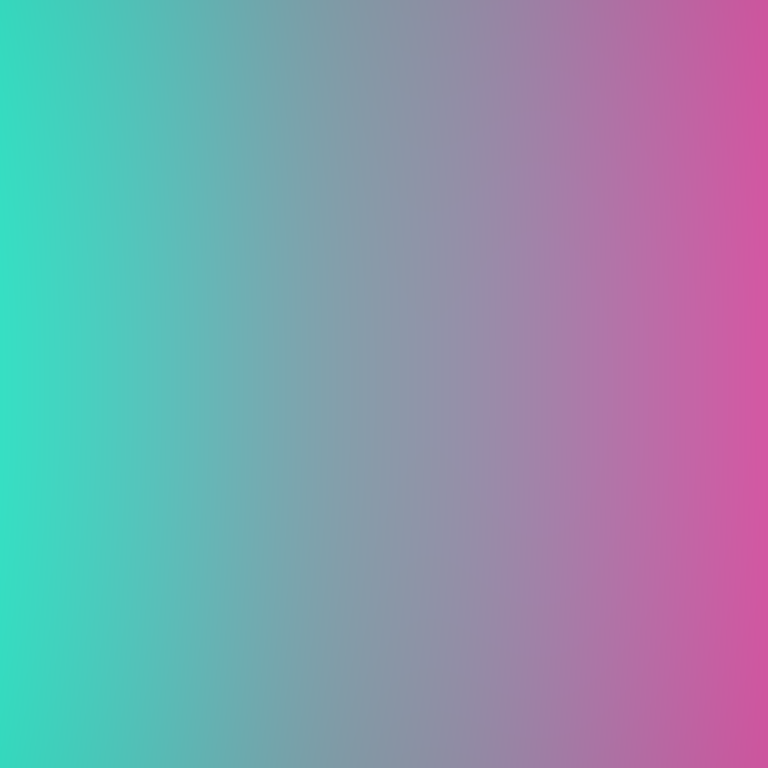
Abstract light effect, smooth gradient from teal to pink, calm atmosphere, soft glow, no room, no furniture, no objects.